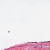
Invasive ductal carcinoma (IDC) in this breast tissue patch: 0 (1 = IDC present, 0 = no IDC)